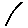
Label: line